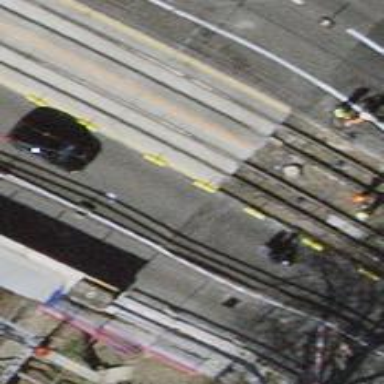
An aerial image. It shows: Asphalt tertiary road on bridge with trolley wires.